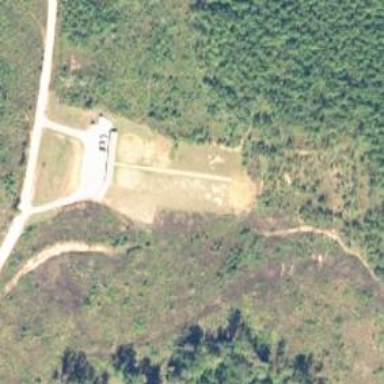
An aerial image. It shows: Shooting range for the sport of shooting.